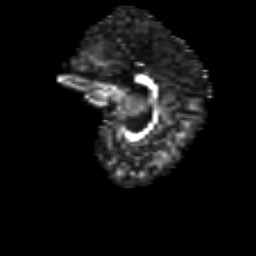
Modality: FA
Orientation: sagittal
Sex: female
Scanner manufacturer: siemens
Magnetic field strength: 3 T
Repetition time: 5 s
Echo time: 0.071 s